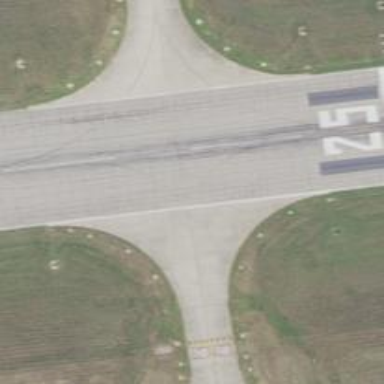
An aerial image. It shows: View of taxiway at the airport.